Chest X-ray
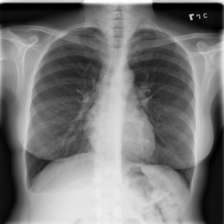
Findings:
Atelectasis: negative
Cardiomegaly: negative
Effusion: negative
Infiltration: negative
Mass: negative
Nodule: negative
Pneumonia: negative
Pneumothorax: negative
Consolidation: negative
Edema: negative
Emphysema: negative
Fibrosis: negative
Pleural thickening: negative
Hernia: negative